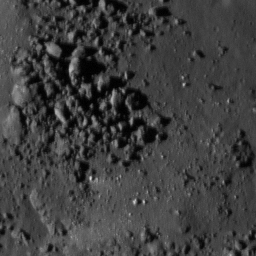
Pit: Rutherfurd 2
Host crater: Rutherfurd
Host type: impact_melt
Lunar coordinates: latitude -60.776, longitude 348.253